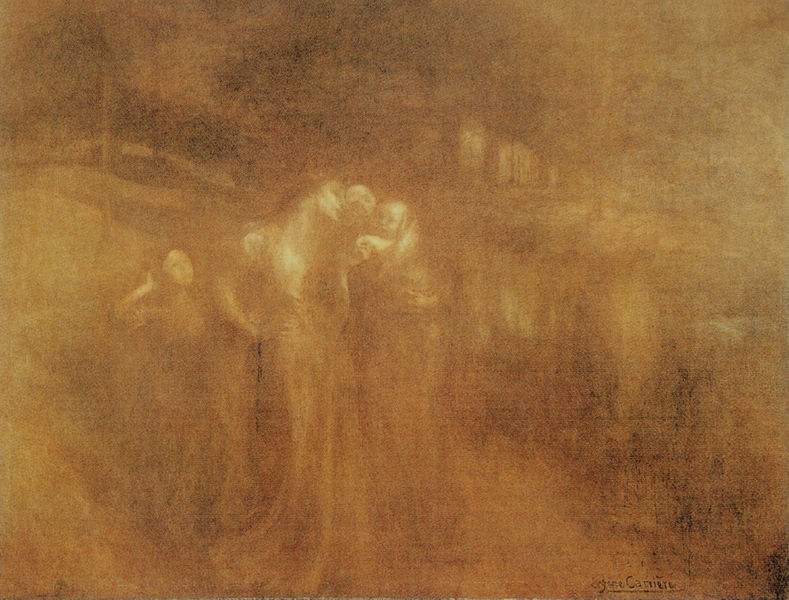
Titel: Die jungen Mütter
Künstler: Eugène Carrière
Standort: Paris
Institution: Musée du Petit Palais
Schlagwörter: baum, dunkel, feuer, gemälde, gruppe, hand, himmel, körper, mann, schatten, wasser, weiß, aquarell, bäume, fluss, frauen, gelb, grün, landschaft, menschen, mädchen, ocker, sand, see, ufer, braun, fenster, frankreich, frau, hell, kleid, kleider, licht, männer, nacht, orange, schwarz, skizze, zeichnung, ölbild, gebäude, haus, rot, schleier, tuch, weg, wiese, beige, meschen, symbolismus, gesichter, arme, augen, blass, falten, gesicht, mensch, tod, signatur, öl, hügel, natur, spiegelung, brücke, gewässer, boden, gewand, gold, haare, mantel, eltern, familie, gewänder, kind, mutter, tochter, wald, kinder, pferd, helldunkel, balkon, schrift, hang, occer, dunst, nebel, monochrom, baby, signiert, sepia, figuren, fliessen, stämme, turner, draussen, glanz, geländer, klimt, grass, gestalt, unscharf, fliessend, unterschrift, neblig, geheimnis, schemenhaft, gestalten, verzweiflung, beleuchtet, diffus, verschwommen, verwischt, jesus, leiden, mystisch, brauntöne, schatte, erscheinung, rätsel, undeutlich, ankunft, golden, schemen, maria, drama, rötel, feen, schiele, schutz, bräunlich, geist, geister, geisterhaft, vorzeichnung, sandsturm, hören, büume, william, wieße, zauberhaft, dunstig, william turner, redon, ammen, grissaille, verblichen, menscheng, odilon, odilon redon, carriere, grauen, streuung, untermalug, gehüllt, rostig, c, geit, uneutlich